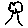
Label: tree